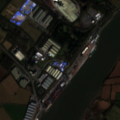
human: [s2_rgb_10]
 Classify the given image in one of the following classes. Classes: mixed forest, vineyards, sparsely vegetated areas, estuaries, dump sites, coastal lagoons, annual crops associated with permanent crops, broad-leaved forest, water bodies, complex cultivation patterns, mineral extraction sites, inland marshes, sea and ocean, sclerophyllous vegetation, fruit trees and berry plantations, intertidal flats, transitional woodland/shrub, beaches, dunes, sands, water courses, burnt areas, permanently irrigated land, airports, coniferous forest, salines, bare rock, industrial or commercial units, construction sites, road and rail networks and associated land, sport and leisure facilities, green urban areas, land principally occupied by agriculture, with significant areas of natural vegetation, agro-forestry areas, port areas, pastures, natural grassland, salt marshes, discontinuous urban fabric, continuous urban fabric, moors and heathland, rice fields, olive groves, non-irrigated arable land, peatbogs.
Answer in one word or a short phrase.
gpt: industrial or commercial units, sport and leisure facilities, pastures, water courses